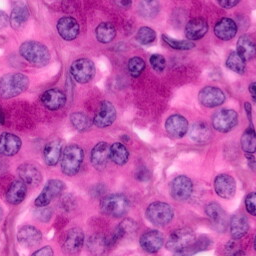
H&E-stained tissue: Pancreatic